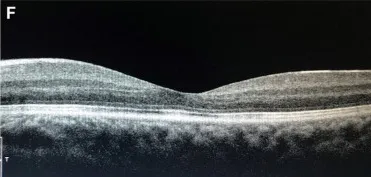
The OCT of the macula shows the gradual complete absorption of the punctate hyper-reflective signals indicated by the arrows. 5 months after discharge; OCT, Optical Coherence Tomography.
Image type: ophthalmic_imaging (oct)